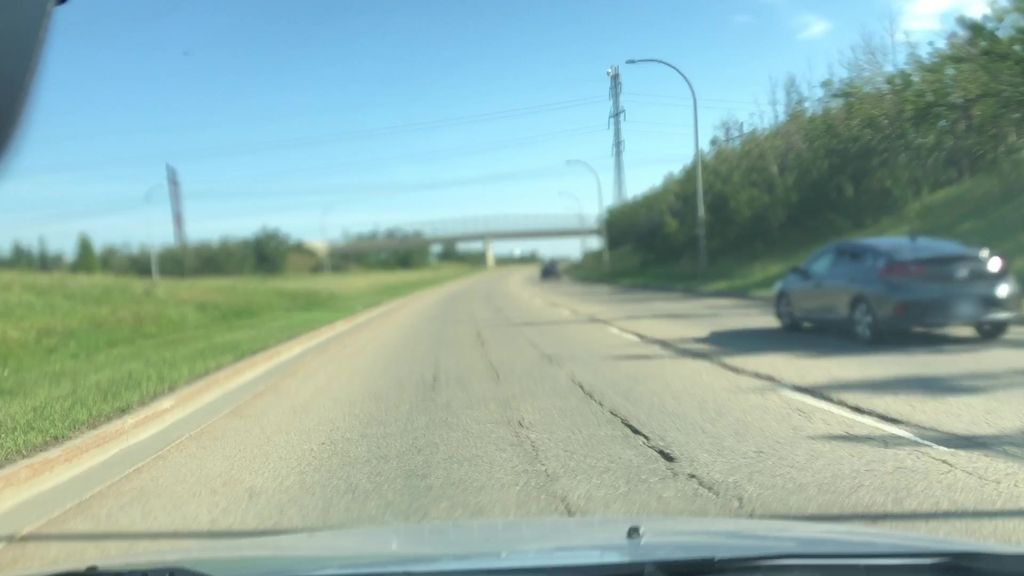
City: edmonton